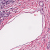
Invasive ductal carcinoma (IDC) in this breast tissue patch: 1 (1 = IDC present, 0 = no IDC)